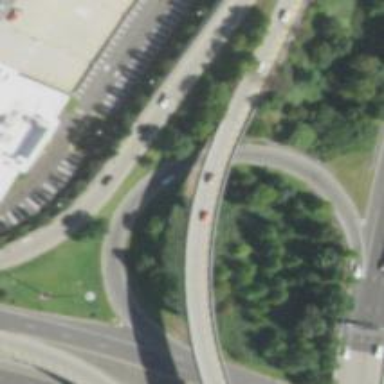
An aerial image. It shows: Trunk link highway with asphalt surface.